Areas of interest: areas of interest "Beijing Jade Lake International Wellness & Fitness Club"
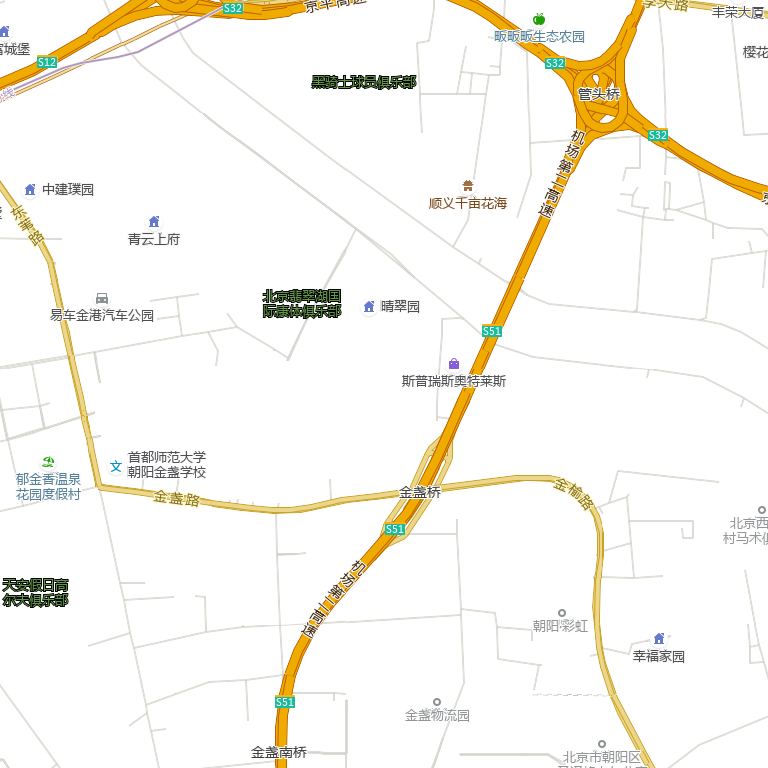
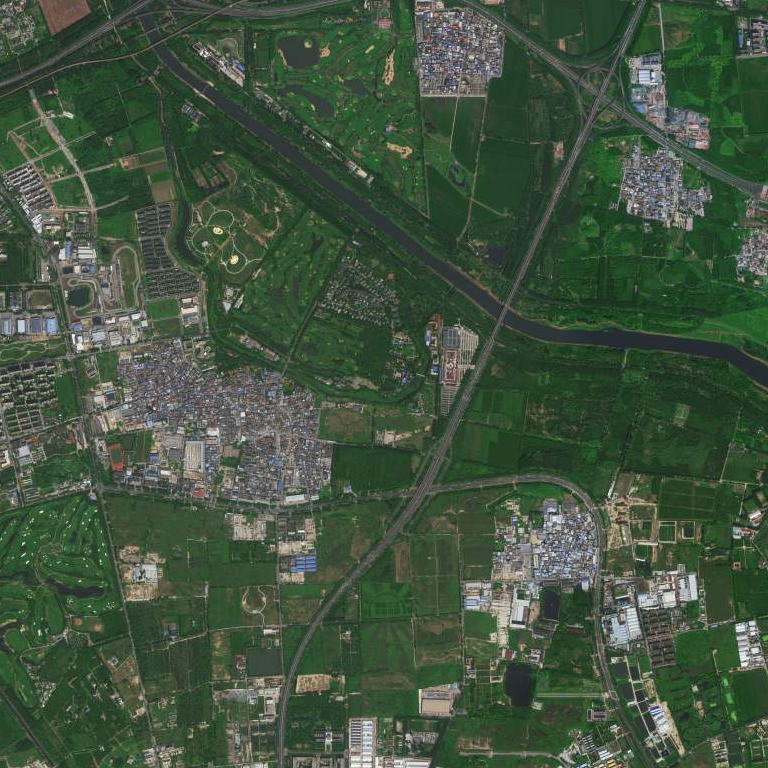